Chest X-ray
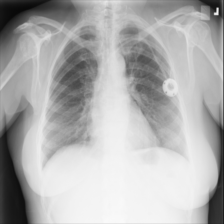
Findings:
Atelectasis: negative
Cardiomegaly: negative
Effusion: negative
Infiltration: negative
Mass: negative
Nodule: negative
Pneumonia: negative
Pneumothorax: negative
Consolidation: negative
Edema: negative
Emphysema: negative
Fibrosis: negative
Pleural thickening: negative
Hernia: negative